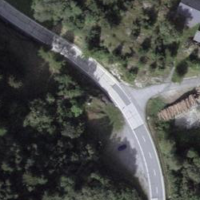
EUNIS habitat code: 23
Species observed at this site:
Amata phegea
Zygaena filipendulae
Lasiommata maera
Argynnis paphia
Helophilus trivittatus
Erebia aethiops
Fabriciana niobe
Aporia crataegi
Erebia ligea
Senecio ovatus
Omocestus viridulus
Campanula trachelium
Vanessa atalanta
Melanargia galathea
Zygaena lonicerae
Pachytodes cerambyciformis